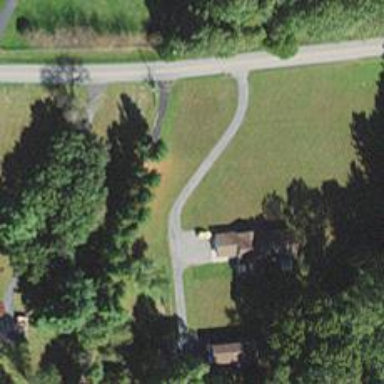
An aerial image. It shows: Driveway leading to service road.